Question: Hey is there anyway that in your program you can add a minimize/ maximize icon on the side anywhere. (like Below). I want to be able to minimize and maximize certain sections if it is at all possible. Thanks for the help.

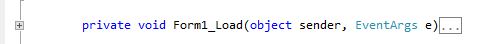
Answer: I'm fairly certain that you can already (asin, by default) collapse any code with braces, but don't have VS on hand to confirm this.
For collapsing absolutely anything, you could use '#region [name]' and '#endregion'.
Actually, looking straight at the <URL>.